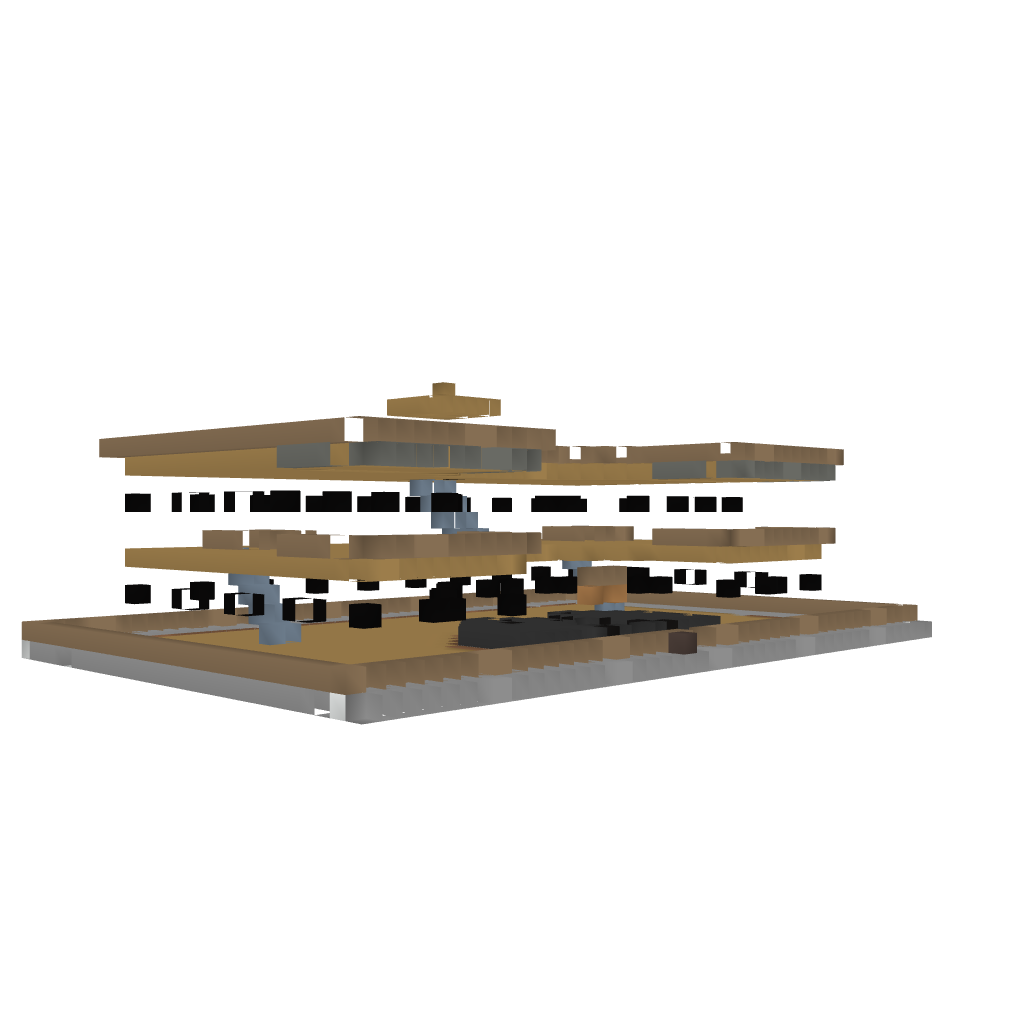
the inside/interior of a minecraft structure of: Mansion of Wood